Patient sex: F
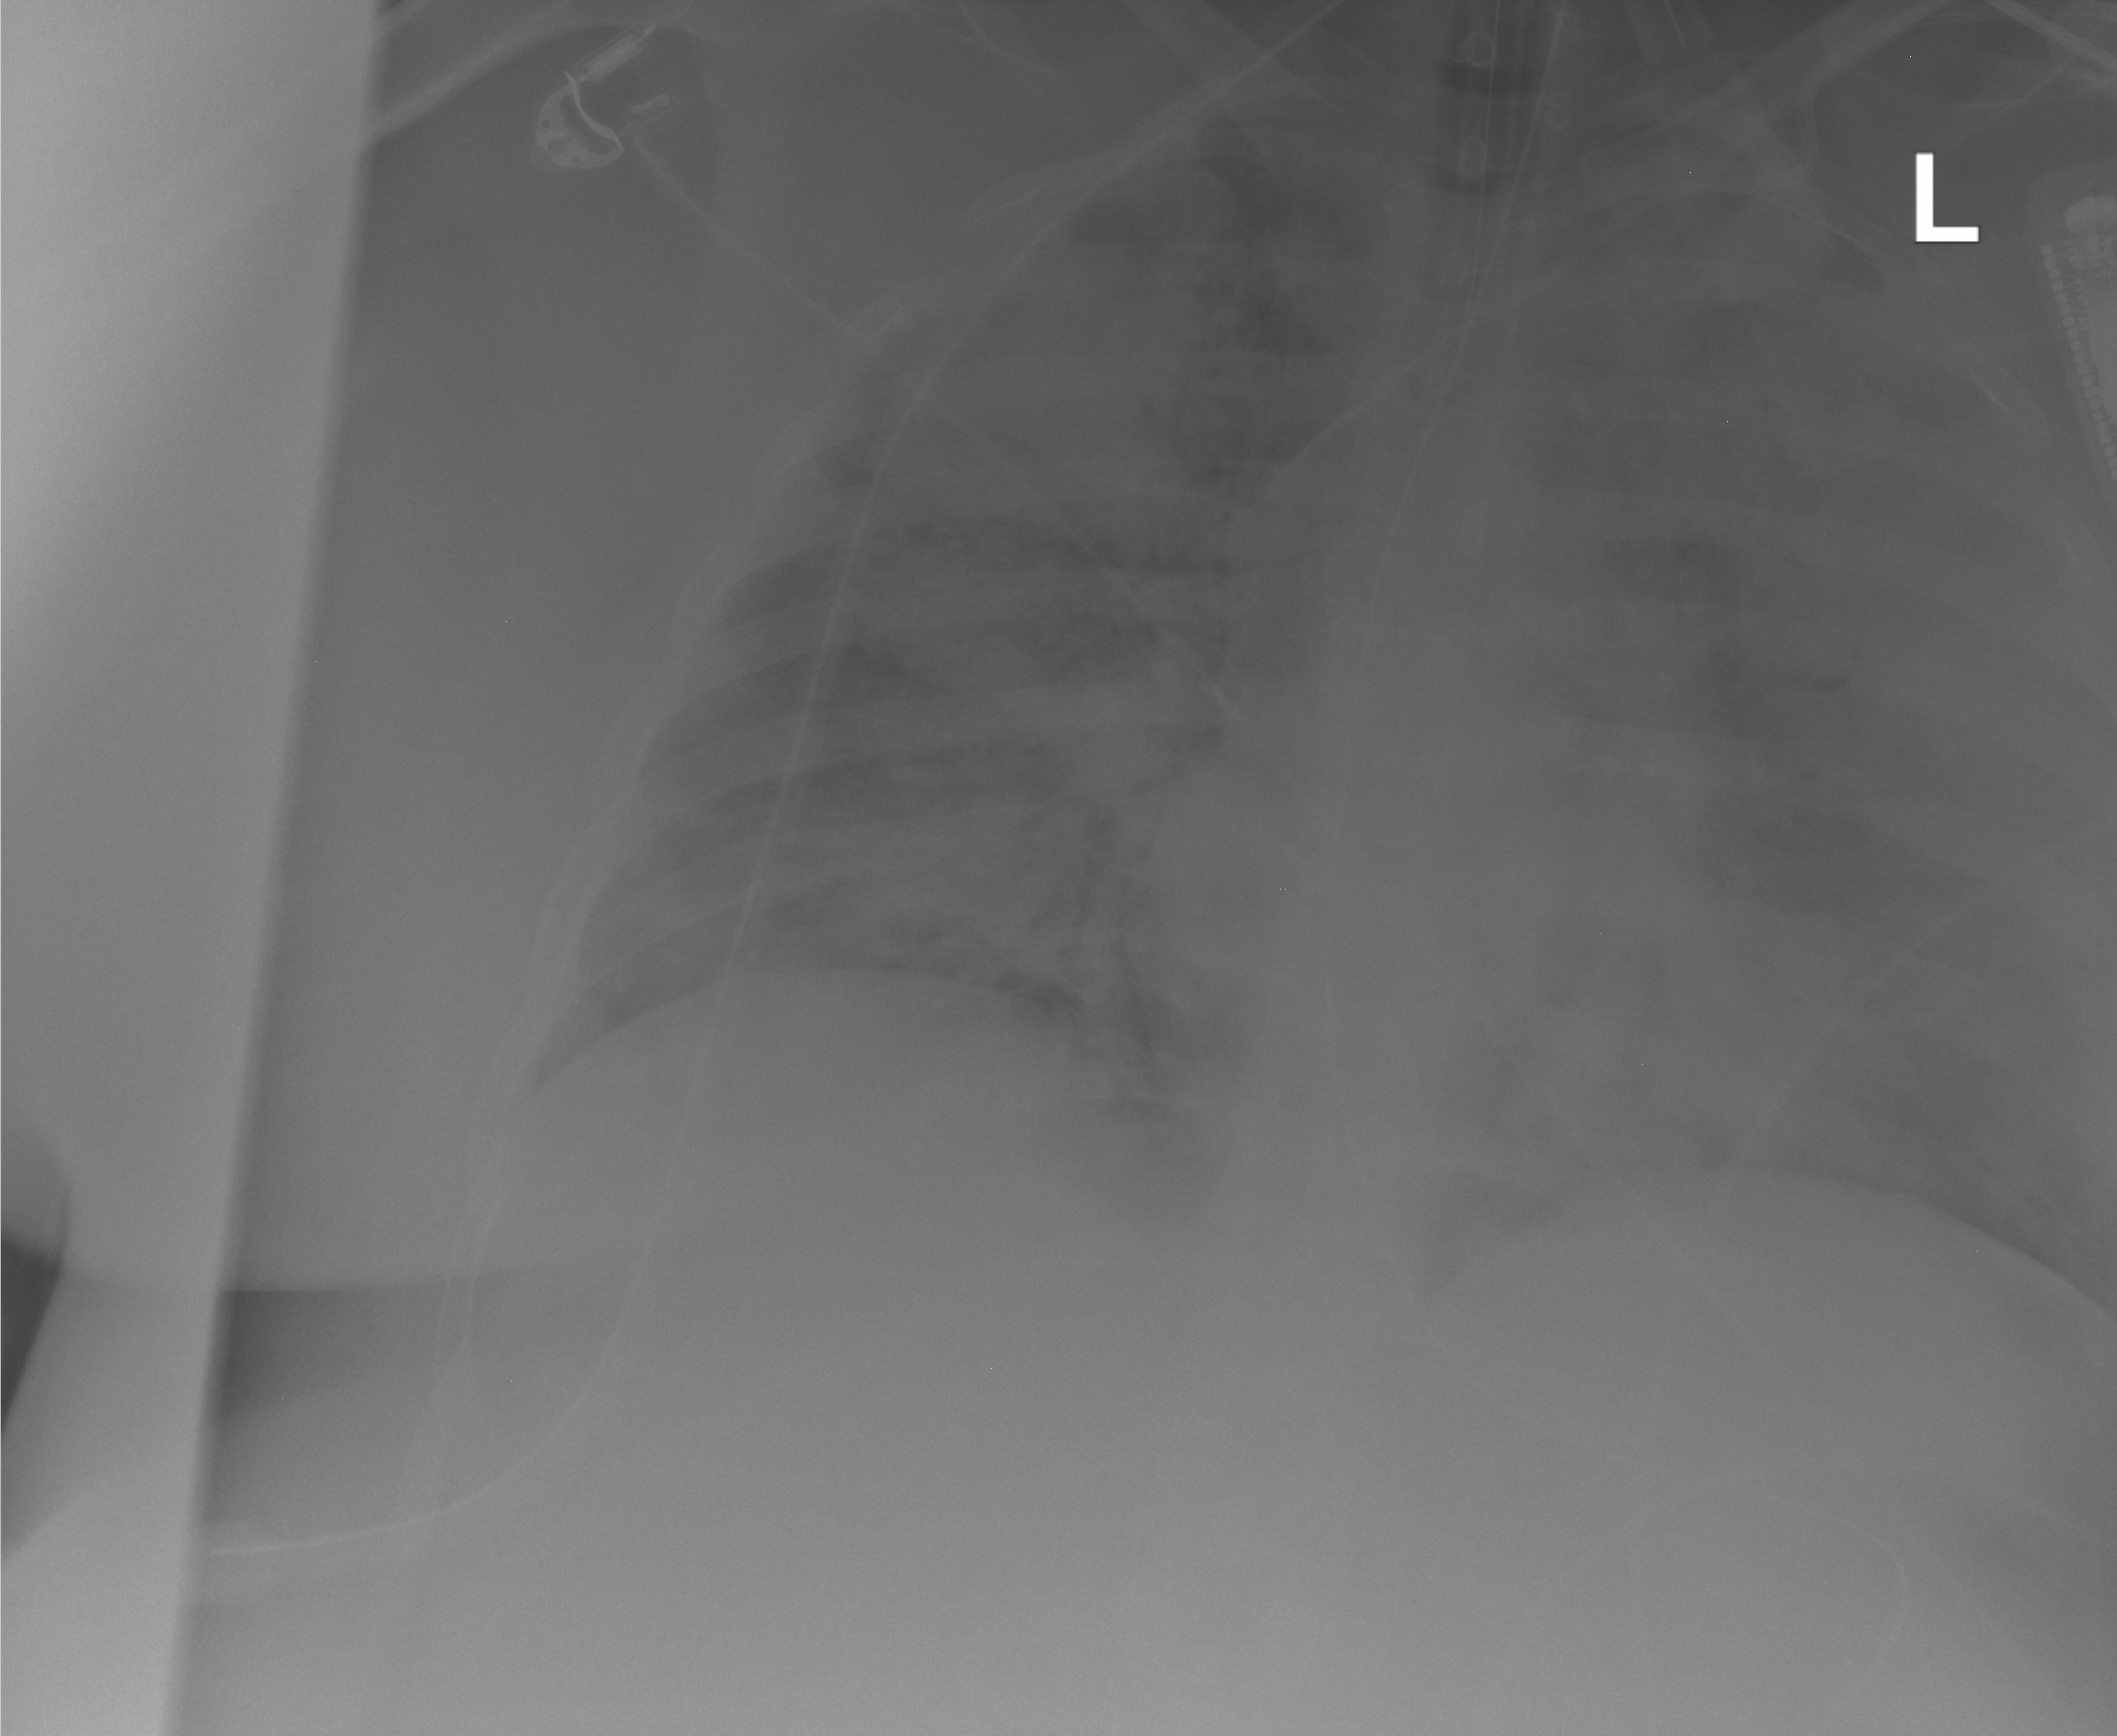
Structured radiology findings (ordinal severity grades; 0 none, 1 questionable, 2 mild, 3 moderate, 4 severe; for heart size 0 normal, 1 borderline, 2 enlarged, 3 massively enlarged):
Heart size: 1
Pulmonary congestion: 3
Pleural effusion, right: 1
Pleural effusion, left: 0
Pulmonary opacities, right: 4
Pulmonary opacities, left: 4
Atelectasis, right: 2
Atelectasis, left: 0